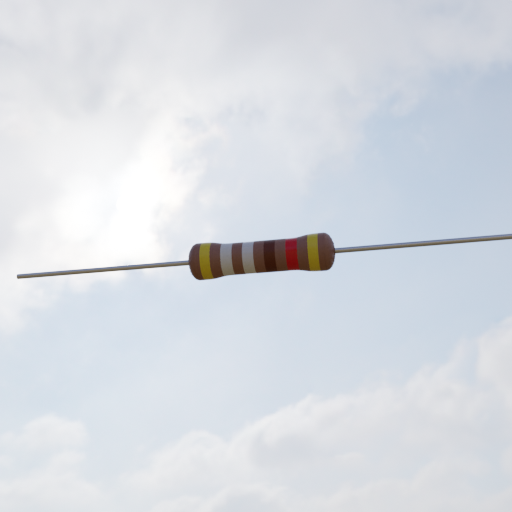
Resistor colour bands (in order): yellow, white, white, brown, red, yellow